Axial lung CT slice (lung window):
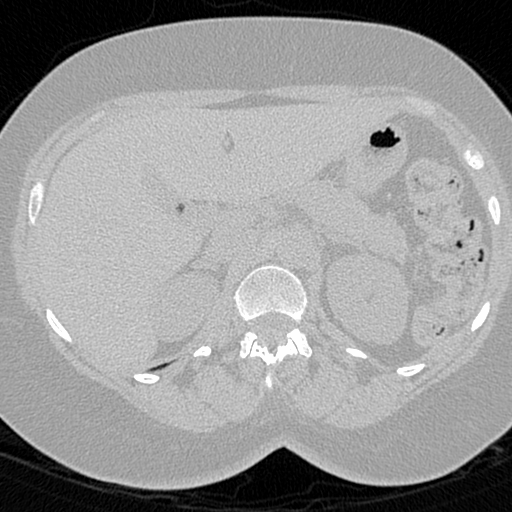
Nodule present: no